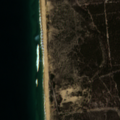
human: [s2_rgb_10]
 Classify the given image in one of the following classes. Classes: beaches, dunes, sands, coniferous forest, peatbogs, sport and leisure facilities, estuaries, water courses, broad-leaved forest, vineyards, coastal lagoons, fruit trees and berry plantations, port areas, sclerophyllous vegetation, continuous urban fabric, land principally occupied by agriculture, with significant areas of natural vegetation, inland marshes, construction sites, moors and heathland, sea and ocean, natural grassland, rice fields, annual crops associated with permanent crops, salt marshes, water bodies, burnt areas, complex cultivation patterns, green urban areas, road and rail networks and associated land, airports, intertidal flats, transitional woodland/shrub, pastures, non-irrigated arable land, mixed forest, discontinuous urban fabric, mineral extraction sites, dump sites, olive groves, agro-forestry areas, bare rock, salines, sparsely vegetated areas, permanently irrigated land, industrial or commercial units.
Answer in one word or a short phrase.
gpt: coniferous forest, moors and heathland, transitional woodland/shrub, beaches, dunes, sands, sea and ocean